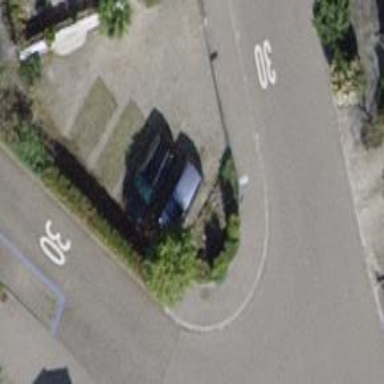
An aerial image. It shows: Kerb barrier.